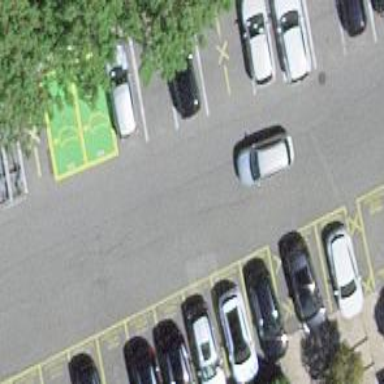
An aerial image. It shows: Charging station.